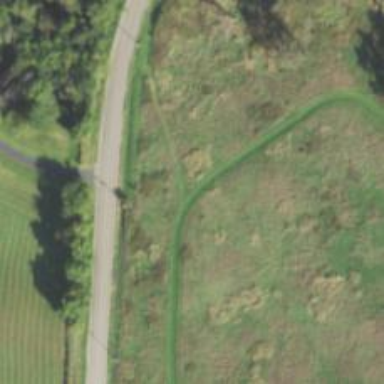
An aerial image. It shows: Bridleway.